Field crop: maize
Growth stage: 2
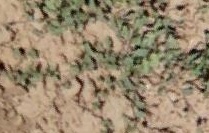
Species: convolvulus